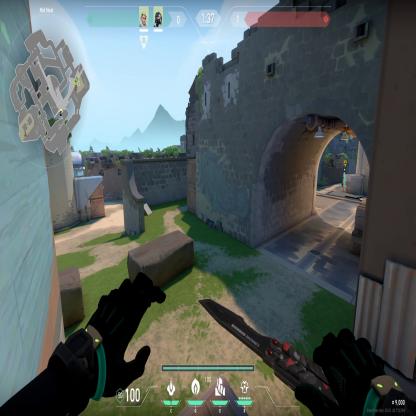
Label: teammate